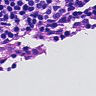
Metastatic tissue present: no